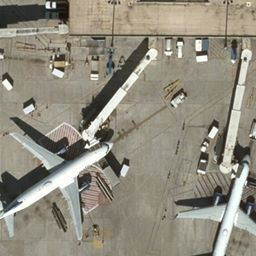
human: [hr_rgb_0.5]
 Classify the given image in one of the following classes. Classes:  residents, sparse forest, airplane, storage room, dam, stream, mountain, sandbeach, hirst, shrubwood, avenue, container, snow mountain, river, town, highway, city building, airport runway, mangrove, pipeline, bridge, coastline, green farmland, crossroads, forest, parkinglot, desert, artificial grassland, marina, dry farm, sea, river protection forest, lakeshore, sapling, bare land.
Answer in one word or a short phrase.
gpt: airplane